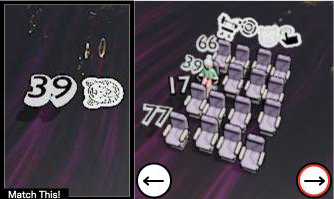
Task: seats
Answer: no